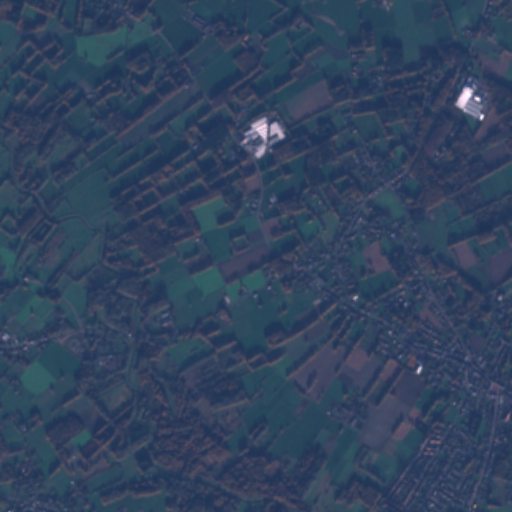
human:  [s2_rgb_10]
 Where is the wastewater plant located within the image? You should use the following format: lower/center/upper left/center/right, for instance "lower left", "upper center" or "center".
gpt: The wastewater plant is located in the lower left of the image.
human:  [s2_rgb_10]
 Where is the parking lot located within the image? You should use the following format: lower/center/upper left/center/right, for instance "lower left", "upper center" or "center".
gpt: There is no parking lot in the image.